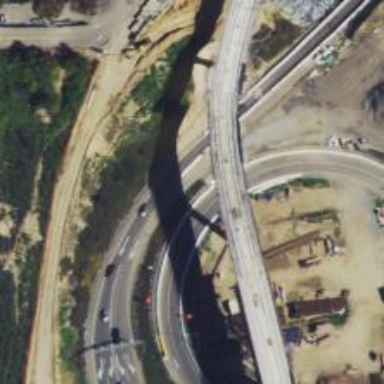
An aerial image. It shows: Motorway link.